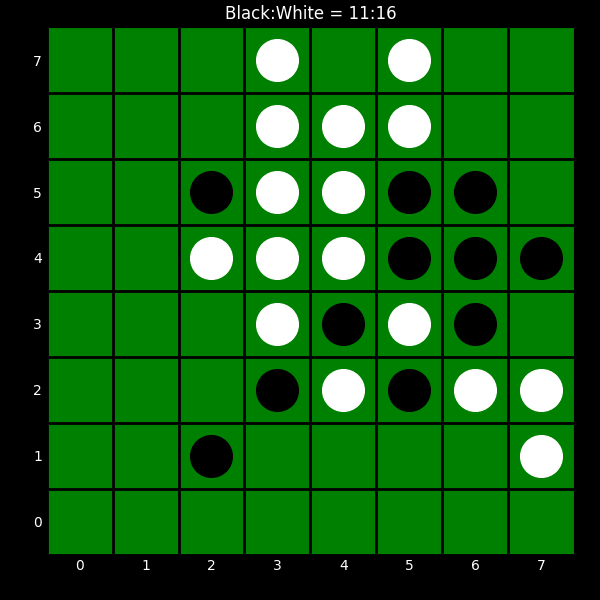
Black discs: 11
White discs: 16